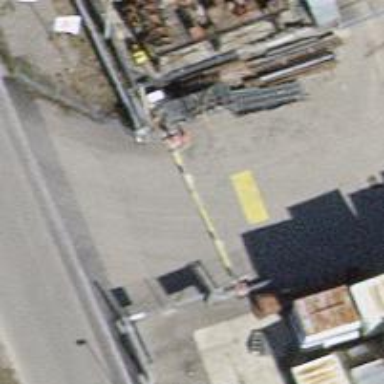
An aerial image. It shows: Gate.